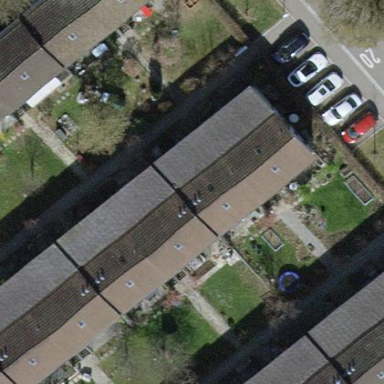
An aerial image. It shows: House with tile roof.